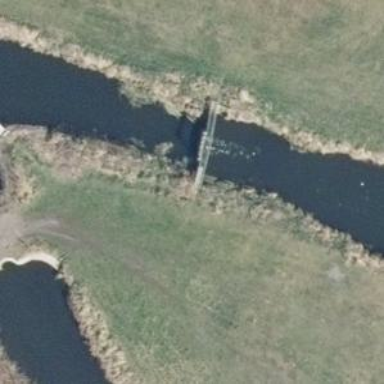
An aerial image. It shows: Weir along the waterway.